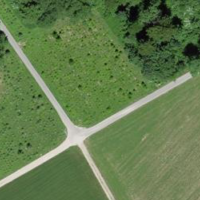
EUNIS habitat code: 44
Species observed at this site:
Filipendula ulmaria